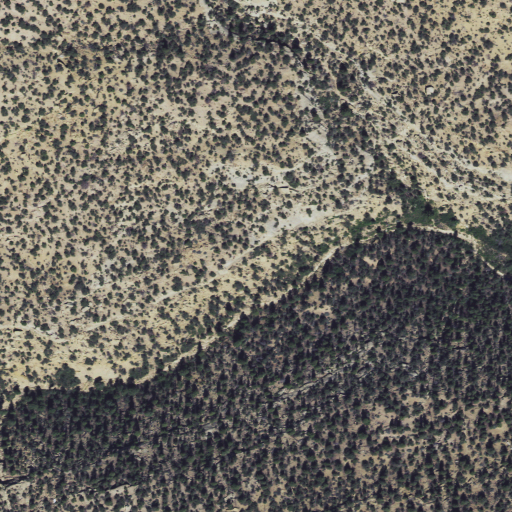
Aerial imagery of valley in Utah named Eagles Canyon containing shrub and evergreen forest